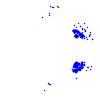
Particle: electron